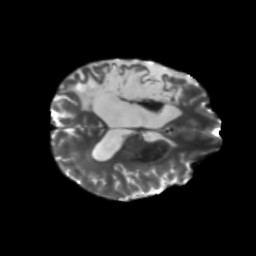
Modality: T2w
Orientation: axial
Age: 46
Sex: male
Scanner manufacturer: siemens
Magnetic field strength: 3 T
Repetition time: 5.25 s
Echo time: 0.08 s